【题型】选择题　【知识点】解析几何　【难度】easy
已知抛物线 $C: y^2 = 4x$，直线 $l$ 与抛物线 $C$ 相交于 $A, B$ 两点.若线段 $AB$ 的中点为 $(2, 1)$，则直线 $l$ 的方程为（ \quad ）

A. $y = 2x - 3$ \qquad\qquad B. $y = 3x - 5$ \qquad\qquad C. $y = x - 3$ \qquad\qquad D. $y = x - 1$
【解答】
【答案】 A

【分析】 设直线 $l$ 的方程为 $x - 2 = m(y - 1)$ 并与抛物线联立，由中点坐标可得 $m = \frac{1}{2}$，求得直线方程.

【详解】 易知直线 $l$ 的斜率不为 0，设方程为 $x - 2 = m(y - 1)$，$A(x_1, y_1), B(x_2, y_2)$，

联立 $\begin{cases} y^2 = 4x \\ x - 2 = m(y - 1) \end{cases}$，整理可得 $y^2 - 4my + 4m - 8 = 0$，

$\Delta = 16m^2 - 4(4m - 8) = 16(m^2 - m + 2) > 0$，

由中点为 $(2, 1)$ 可得 $y_1 + y_2 = 4m = 2$，可得 $m = \frac{1}{2}$，

因此直线 $l$ 的方程为 $x - 2 = \frac{1}{2}(y - 1)$，即 $y = 2x - 3$.

故选：A

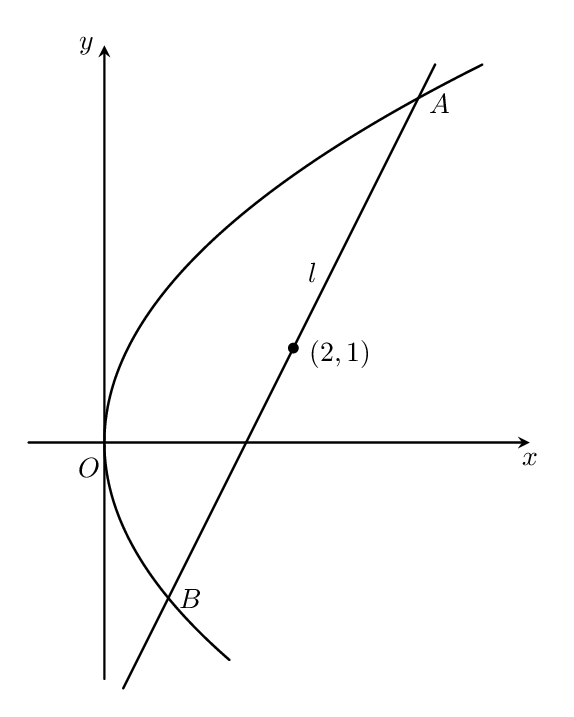